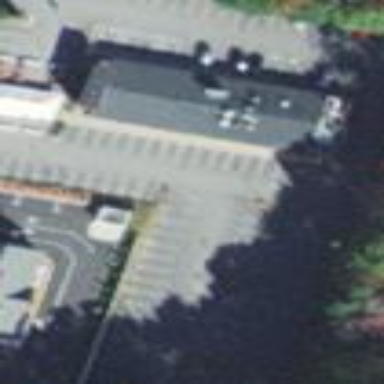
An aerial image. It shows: Road serving as parking aisle.